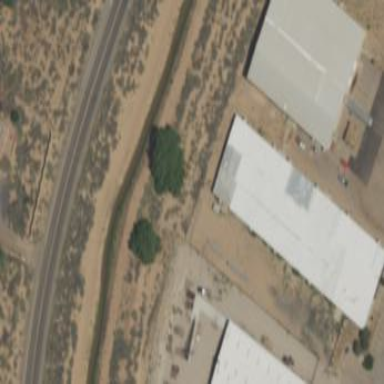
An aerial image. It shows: Warehouse building.